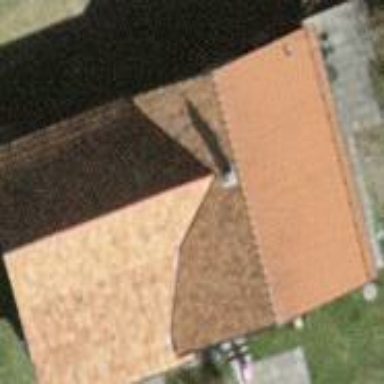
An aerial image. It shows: Simple and straightforward house.